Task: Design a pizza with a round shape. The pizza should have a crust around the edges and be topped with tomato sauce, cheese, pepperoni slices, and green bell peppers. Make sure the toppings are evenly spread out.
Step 457:
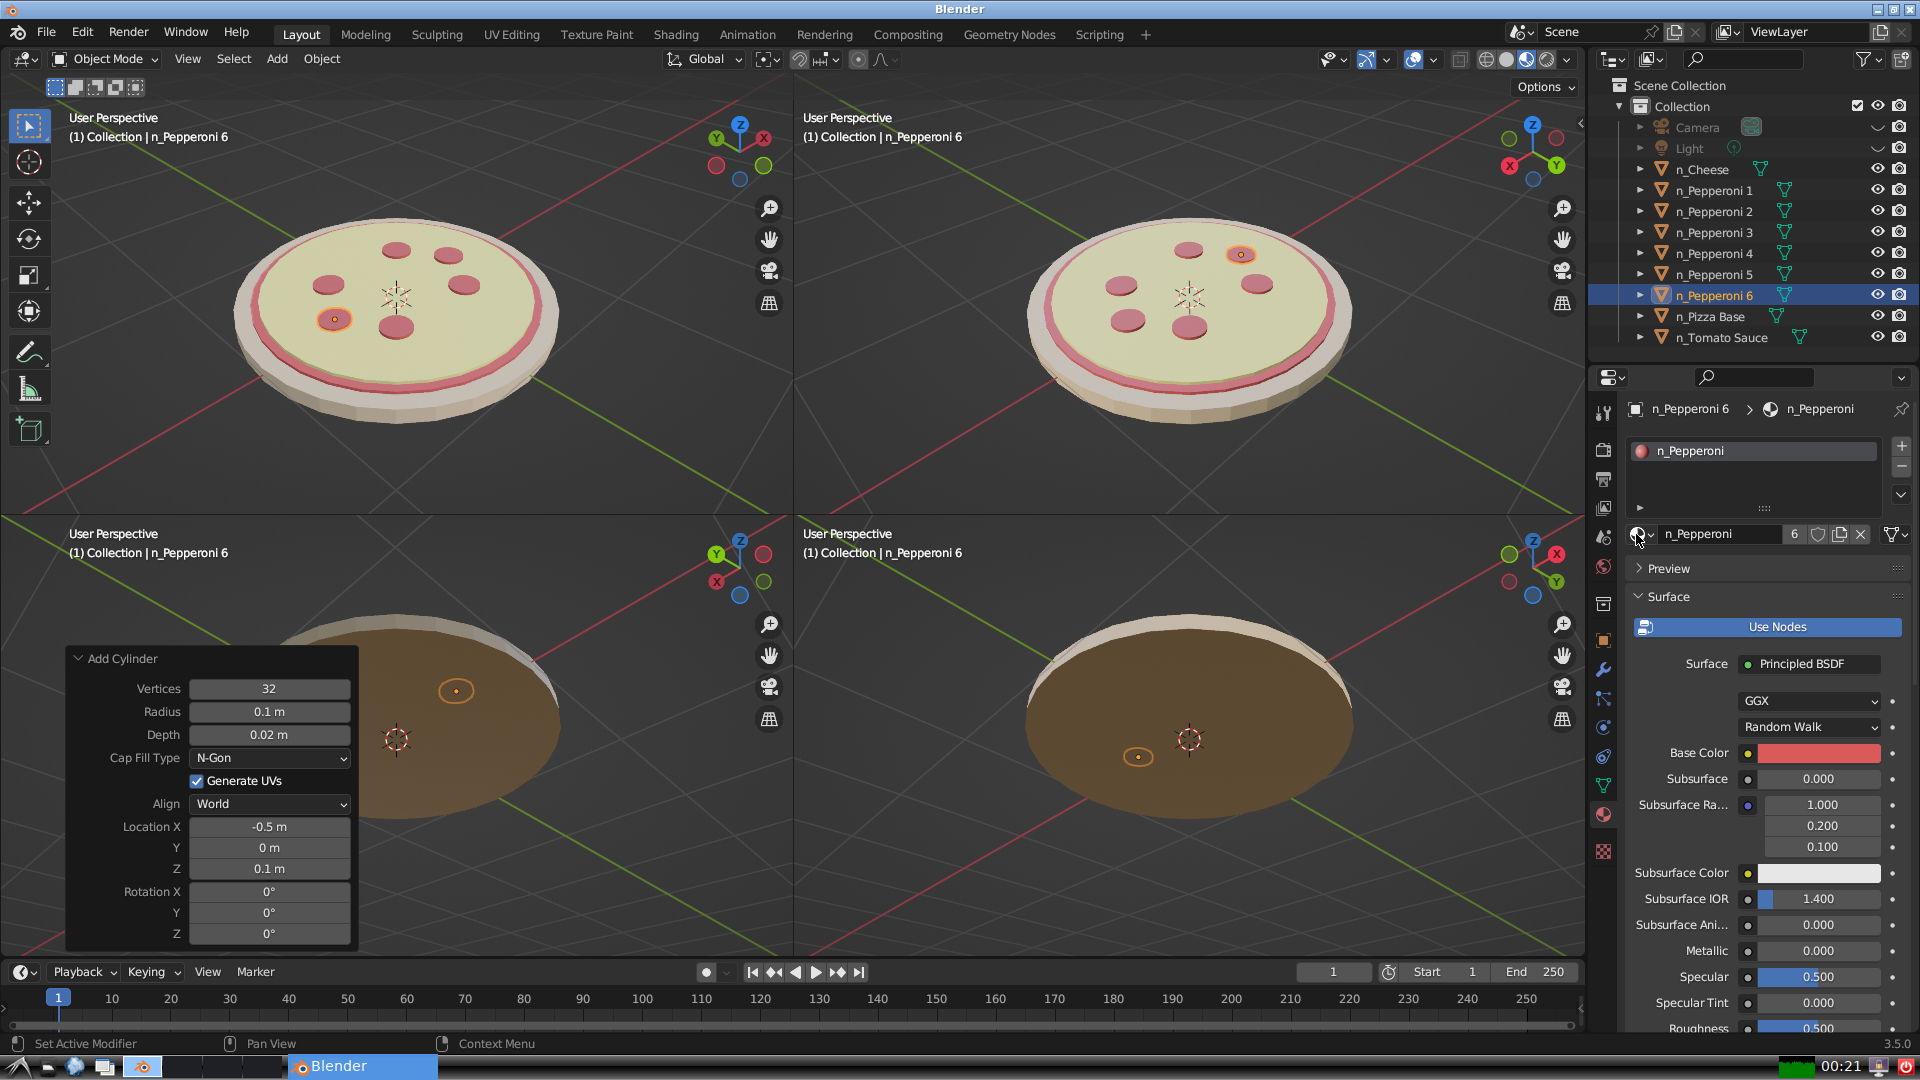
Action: {"mouse_move": [278, 58]}